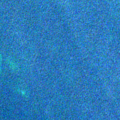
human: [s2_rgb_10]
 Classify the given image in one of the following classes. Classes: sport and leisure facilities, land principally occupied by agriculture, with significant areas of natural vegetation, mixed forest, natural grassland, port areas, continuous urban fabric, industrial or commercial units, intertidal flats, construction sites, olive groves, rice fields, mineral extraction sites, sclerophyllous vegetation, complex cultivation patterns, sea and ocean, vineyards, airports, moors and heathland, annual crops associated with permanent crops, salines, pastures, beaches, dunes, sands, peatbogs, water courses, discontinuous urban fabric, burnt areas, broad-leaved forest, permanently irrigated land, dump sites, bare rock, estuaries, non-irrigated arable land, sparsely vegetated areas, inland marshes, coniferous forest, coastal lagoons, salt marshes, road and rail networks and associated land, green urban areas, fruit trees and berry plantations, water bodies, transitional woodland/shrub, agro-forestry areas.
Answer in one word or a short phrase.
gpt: sea and ocean